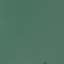
Label: SeaLake